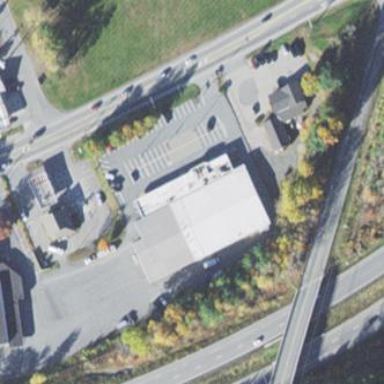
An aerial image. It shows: Building that is motorcycle shop.